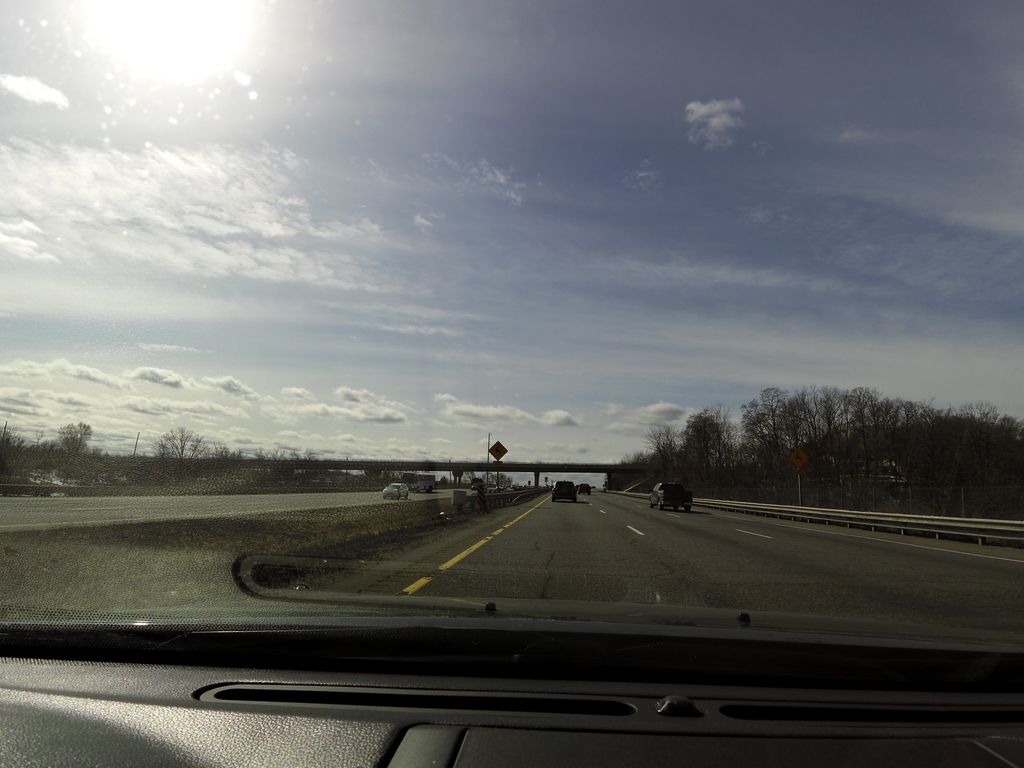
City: hamilton